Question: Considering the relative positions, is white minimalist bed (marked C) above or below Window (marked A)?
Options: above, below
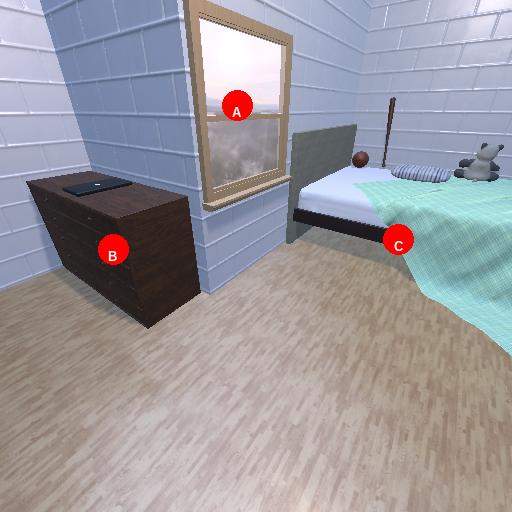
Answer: above